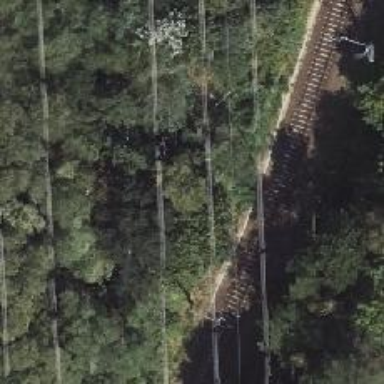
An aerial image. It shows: Abandoned railway with historical significance.